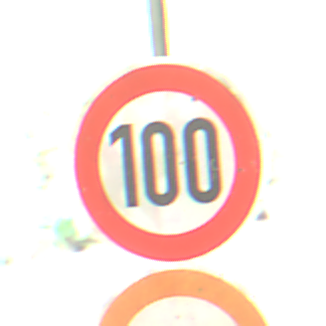
Verkehrszeichen: Geschwindigkeit100
Zusatzzeichen unten: UeberholverbotKraftfahrzeuge
Umgebung: Roofed, Special
Tageszeit: MorningAfternoon
Wetter: NotSpecified
Licht: Artificial
Jahreszeit: NotSpecified
Kontrast: MediumContrast